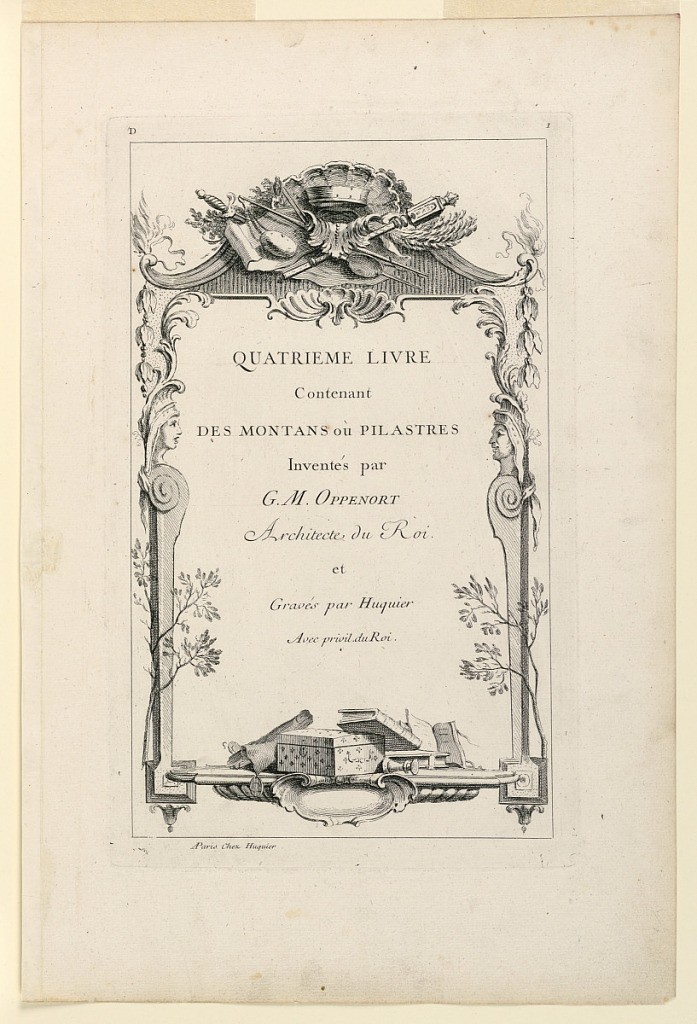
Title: Title Page from "Quatrieme Livre Contenant Des Montans où Pilastres Inventés par G. M. Oppenort Architecte du Roi et Gravés par Huquier"
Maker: Gilles-Marie Oppenord, French, 1672–1742
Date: after 1751
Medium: Etching on paper
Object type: Print
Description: The title in center is surrounded by a frame compose of: masque caryatids on lateral sides; above, a crown with crossed swords; below, a box with books on a console. Inscribed, center: "Quatrieme livre / Contenant / des montans ou pilasters / Inventis par / G. M. Oppenort / Architect du Roi / et/ Gravés par Huquier / Avec privilege du Roi"; lower left: "A Paris chez Huquier".